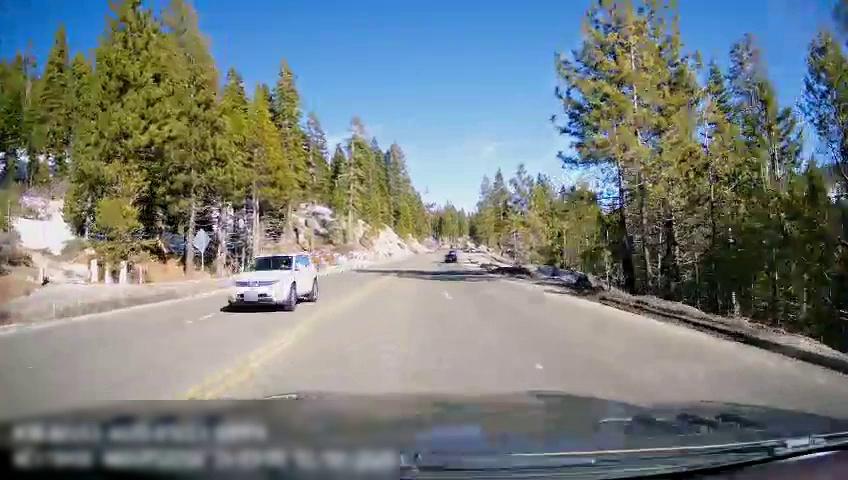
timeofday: Day
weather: Sunny
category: Drivable Space
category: Vehicles | SUV
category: Vehicles | Car
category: Lanes | Opposite Lane
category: Lanes | Opposite Lane
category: Lanes | Opposite Lane
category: Lanes | Current Lane
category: Lanes | Current Lane